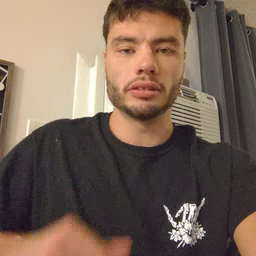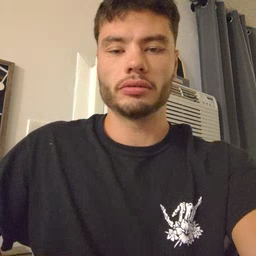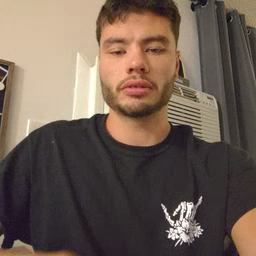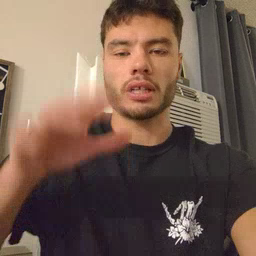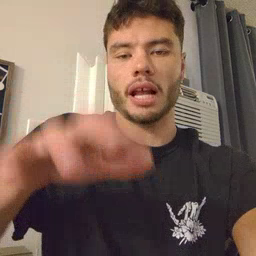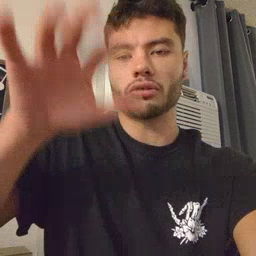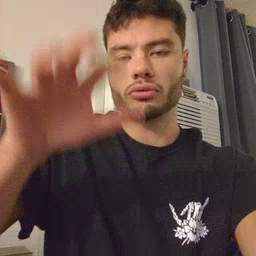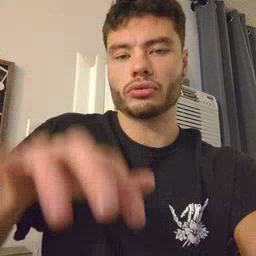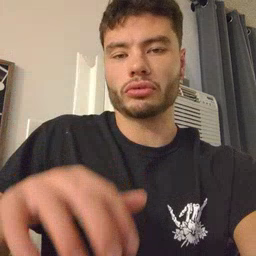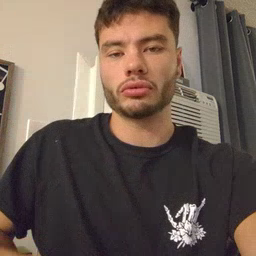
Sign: alligator